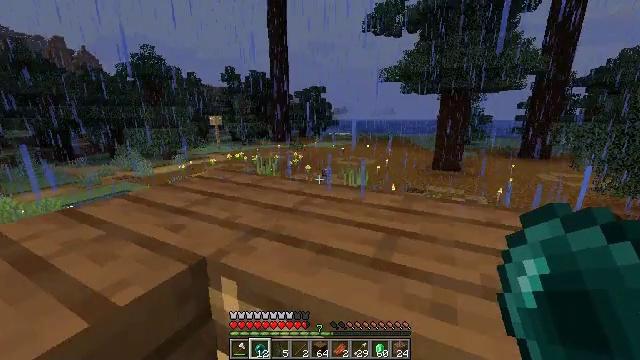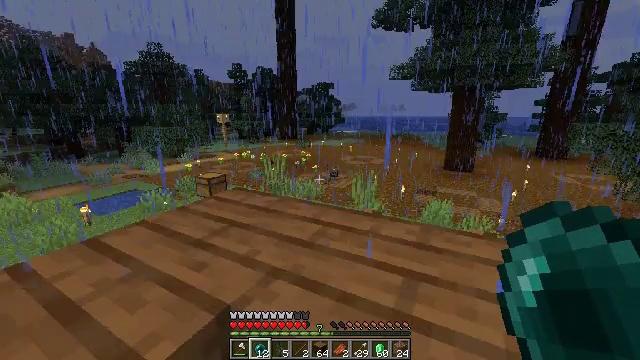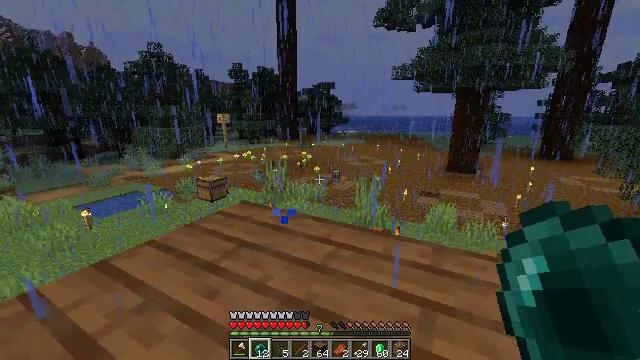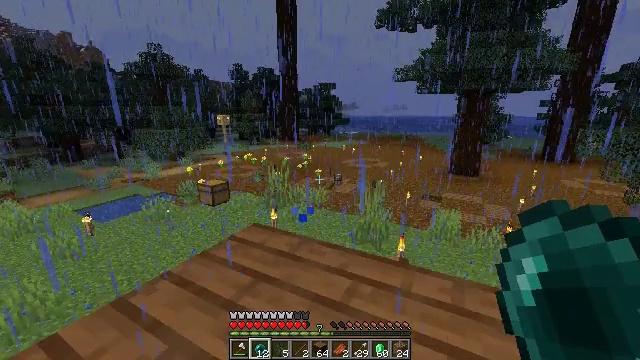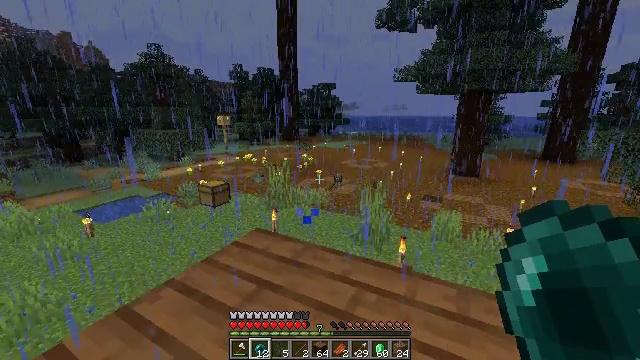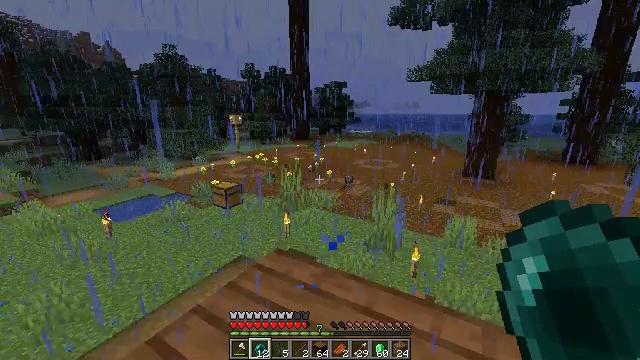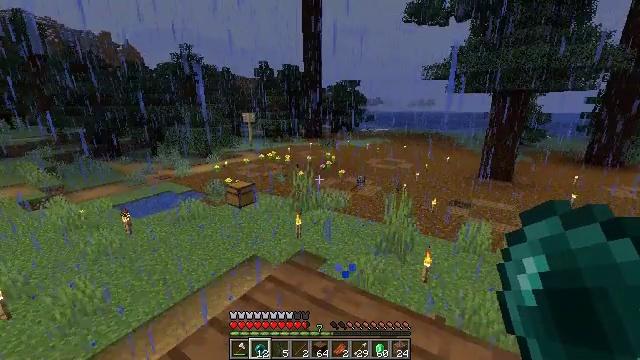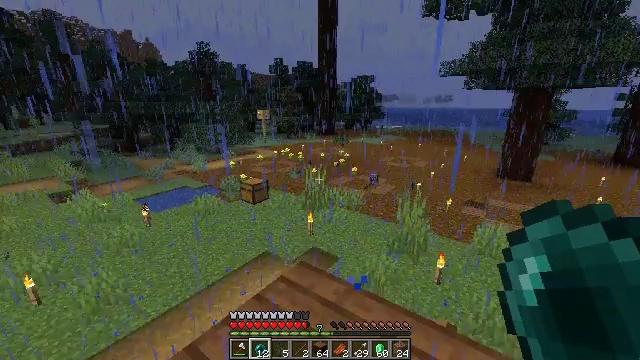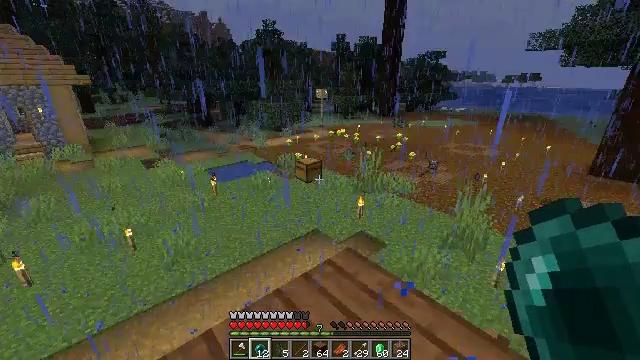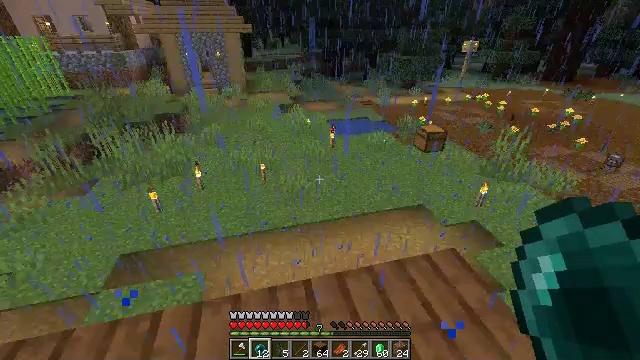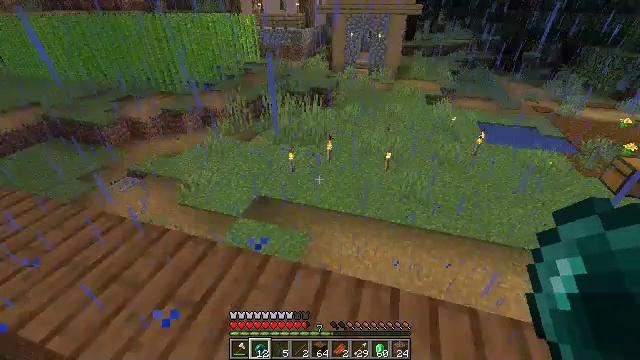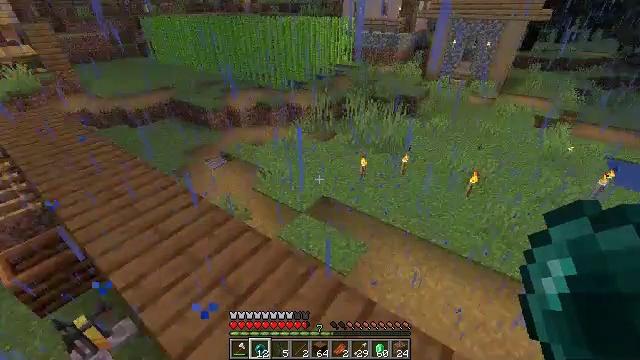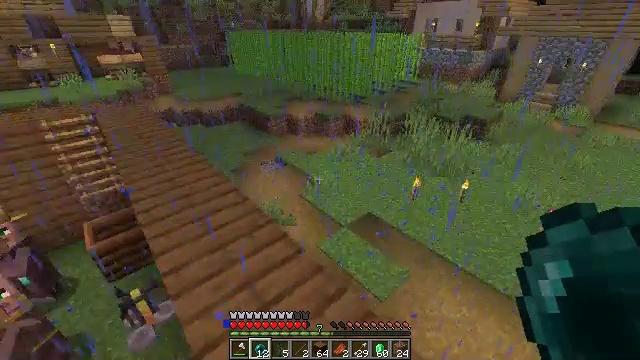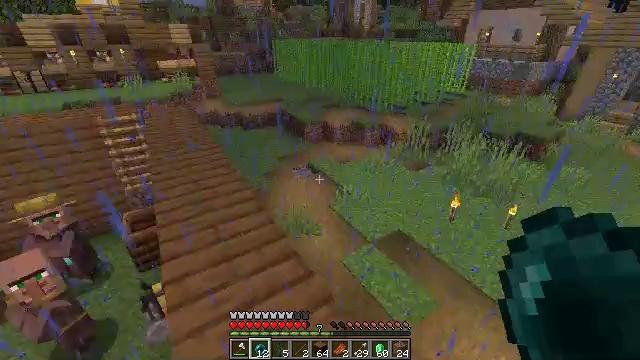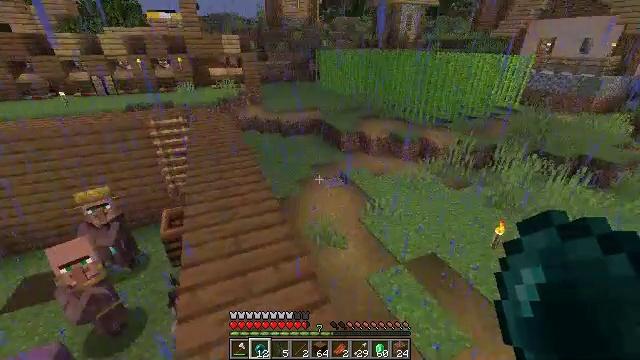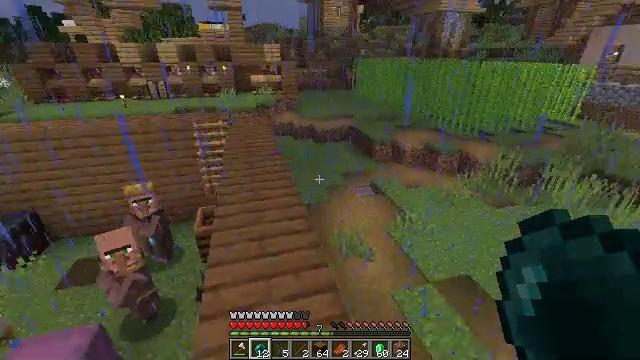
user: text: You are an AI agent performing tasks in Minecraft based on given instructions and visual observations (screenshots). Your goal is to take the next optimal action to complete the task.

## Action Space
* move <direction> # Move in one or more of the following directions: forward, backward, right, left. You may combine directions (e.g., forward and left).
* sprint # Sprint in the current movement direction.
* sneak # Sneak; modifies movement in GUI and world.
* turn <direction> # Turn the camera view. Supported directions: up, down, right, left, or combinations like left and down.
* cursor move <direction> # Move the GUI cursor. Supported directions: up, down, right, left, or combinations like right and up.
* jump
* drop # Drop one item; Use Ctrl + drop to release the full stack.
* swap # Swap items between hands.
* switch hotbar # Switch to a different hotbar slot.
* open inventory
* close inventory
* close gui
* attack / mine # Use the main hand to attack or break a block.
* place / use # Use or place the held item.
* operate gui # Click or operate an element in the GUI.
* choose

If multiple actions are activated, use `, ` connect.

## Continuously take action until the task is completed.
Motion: motion action
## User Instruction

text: Synthesize an ender pearl.
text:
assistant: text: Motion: move forward, sprint, turn left, jump
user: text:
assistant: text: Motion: move forward, sprint, jump
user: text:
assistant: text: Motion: move forward, sprint, jump
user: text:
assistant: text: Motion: move forward, sprint, jump
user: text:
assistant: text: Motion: move forward, sprint, turn left, jump
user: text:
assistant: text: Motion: move forward, sprint, turn left, jump
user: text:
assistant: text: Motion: move forward, sprint, turn left, jump
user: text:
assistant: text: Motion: move forward, sprint, turn left and down
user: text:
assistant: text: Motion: move forward, turn left and down
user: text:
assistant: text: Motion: move forward, turn left and down
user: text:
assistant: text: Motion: move forward, turn left
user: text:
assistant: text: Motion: move forward, turn left and up
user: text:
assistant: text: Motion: move forward, turn left and up
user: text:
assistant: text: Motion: turn left and up
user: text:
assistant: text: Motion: turn left and up
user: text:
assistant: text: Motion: turn left
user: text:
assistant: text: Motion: turn left
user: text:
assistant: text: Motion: turn left
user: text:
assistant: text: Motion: turn left
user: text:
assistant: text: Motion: turn left
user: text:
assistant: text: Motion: move forward, turn left
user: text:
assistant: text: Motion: move forward
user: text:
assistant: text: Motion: move forward
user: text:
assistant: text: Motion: move forward, sprint
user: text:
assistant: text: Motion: move forward, sprint
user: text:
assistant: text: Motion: move forward, sprint, turn right
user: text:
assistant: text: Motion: move forward, sprint, turn right
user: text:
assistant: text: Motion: move forward, sprint, turn right
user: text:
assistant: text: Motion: move forward, sprint
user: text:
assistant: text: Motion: move forward, sprint